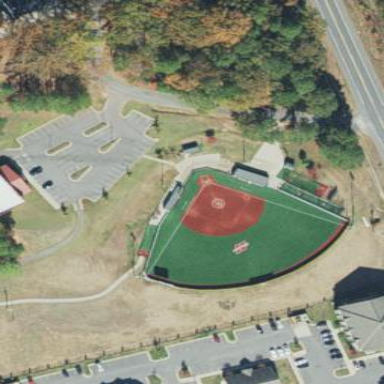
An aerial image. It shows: Softball pitch with artificial turf.